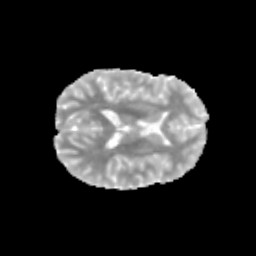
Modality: MD
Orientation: axial
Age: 12
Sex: female
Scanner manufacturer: siemens
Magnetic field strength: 3 T
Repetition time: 3.8 s
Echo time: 0.07 s